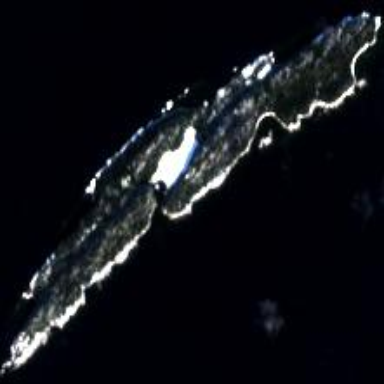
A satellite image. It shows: Image showing island.